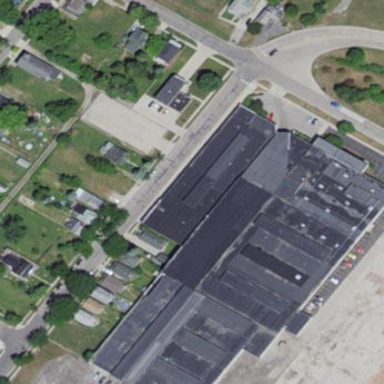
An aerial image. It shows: Industrial building.